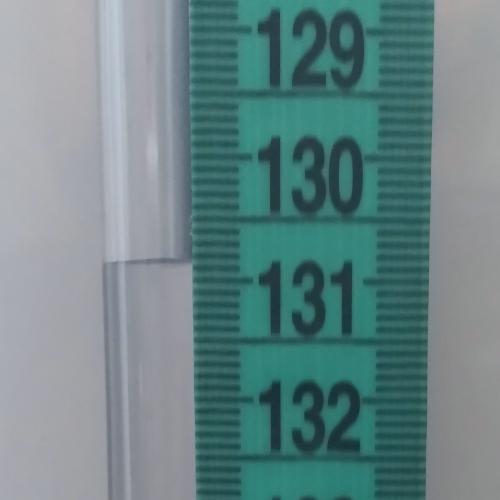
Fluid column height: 130.9 cm